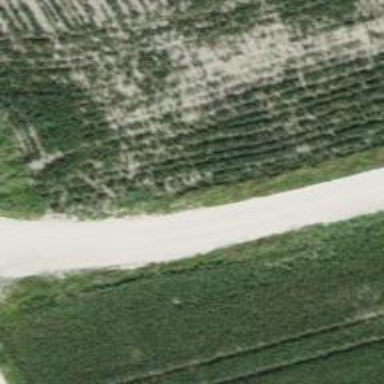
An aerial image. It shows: Agricultural vehicle track with grade2 tracktype.